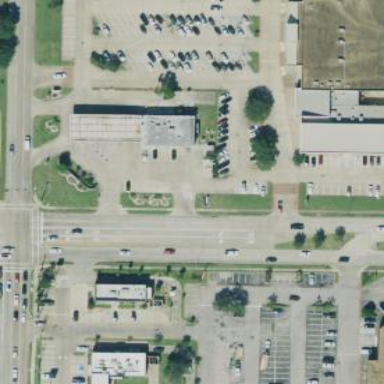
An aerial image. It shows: Retail area.